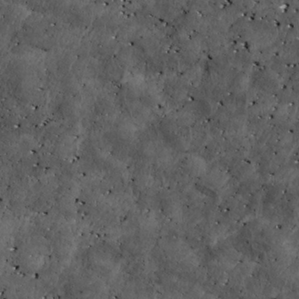
Label: non_frost